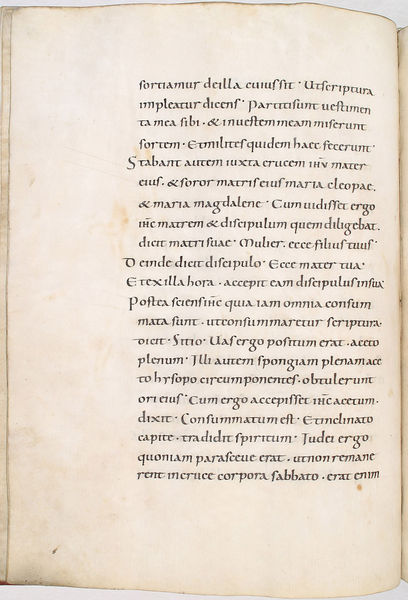
Titel: Gerocodex, Perikopenbuch
Institution: Darmstadt, Hessische Landesbibliothek
Schlagwörter: schwarz, bibel, farbig, schrift, rand, foto, tusche, buch, seite, text, initiale, tinte, buchseite, pergament, mittelalter, scwarz, breit, aufgeschlagen, handschrift, latein, kalligraphie, tex, alte schrift, stabat, postea